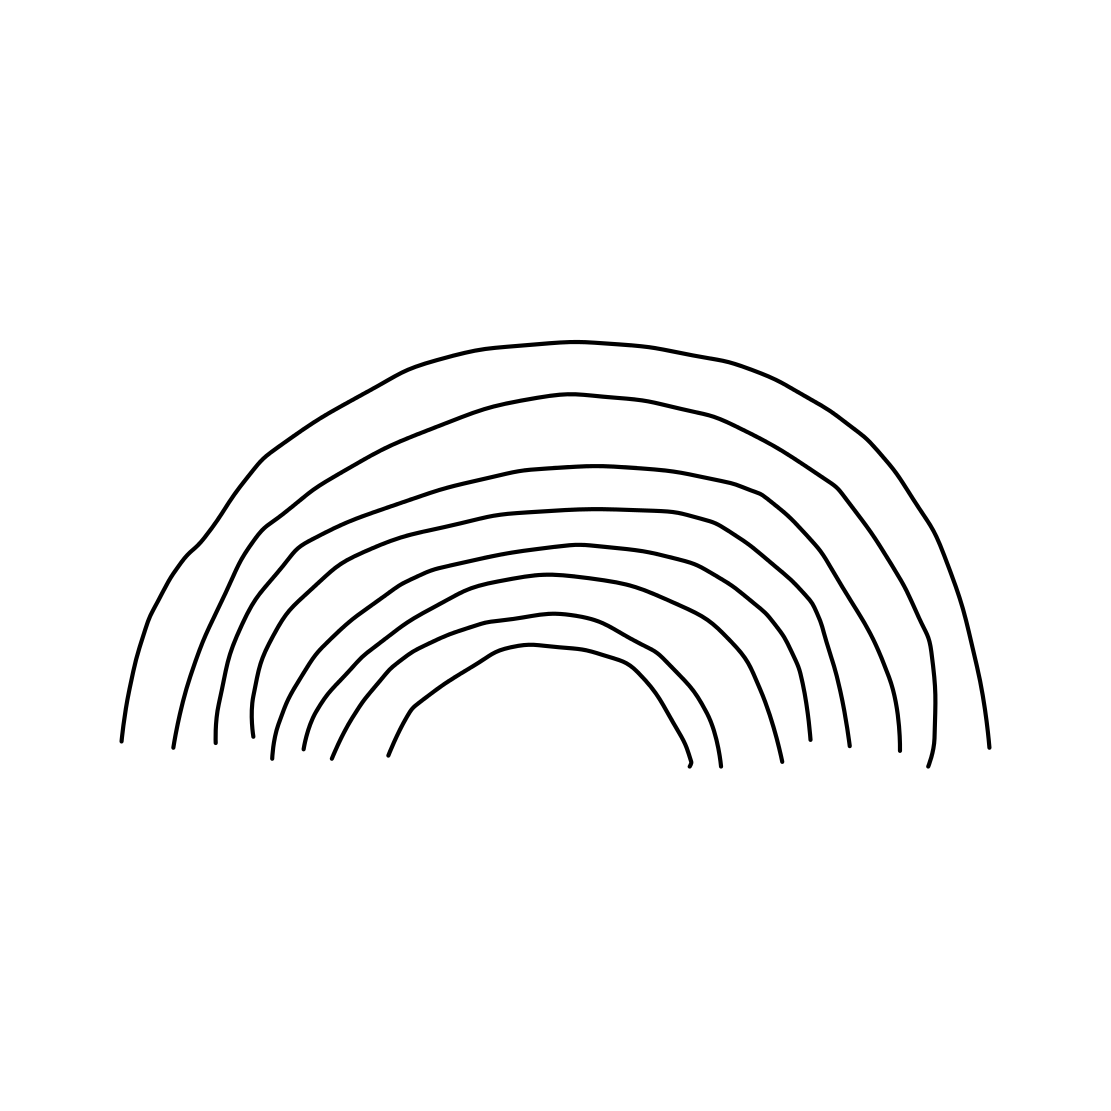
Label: rainbow